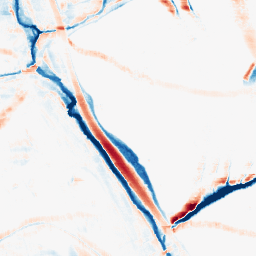
Category: morphological
Decomposition family: morphological_rect
Decomposition parameters: operation: average
width: 20
height: 10
Upsampling method: regularized
Upsampling parameters: scale: 2
lambda_reg: 0.001
Upsampling scale: 2